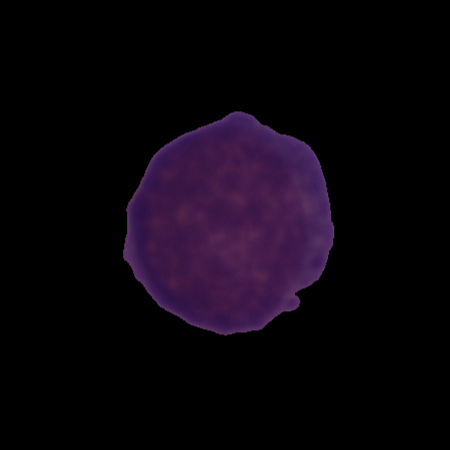
Label: healthy